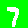
Digit: 7